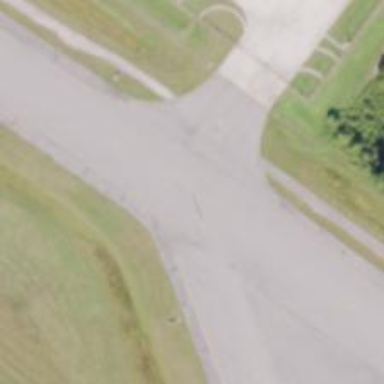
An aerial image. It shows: Image of taxiway at airport.